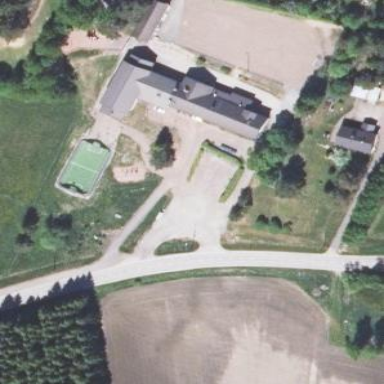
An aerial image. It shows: School.